Chest X-ray:
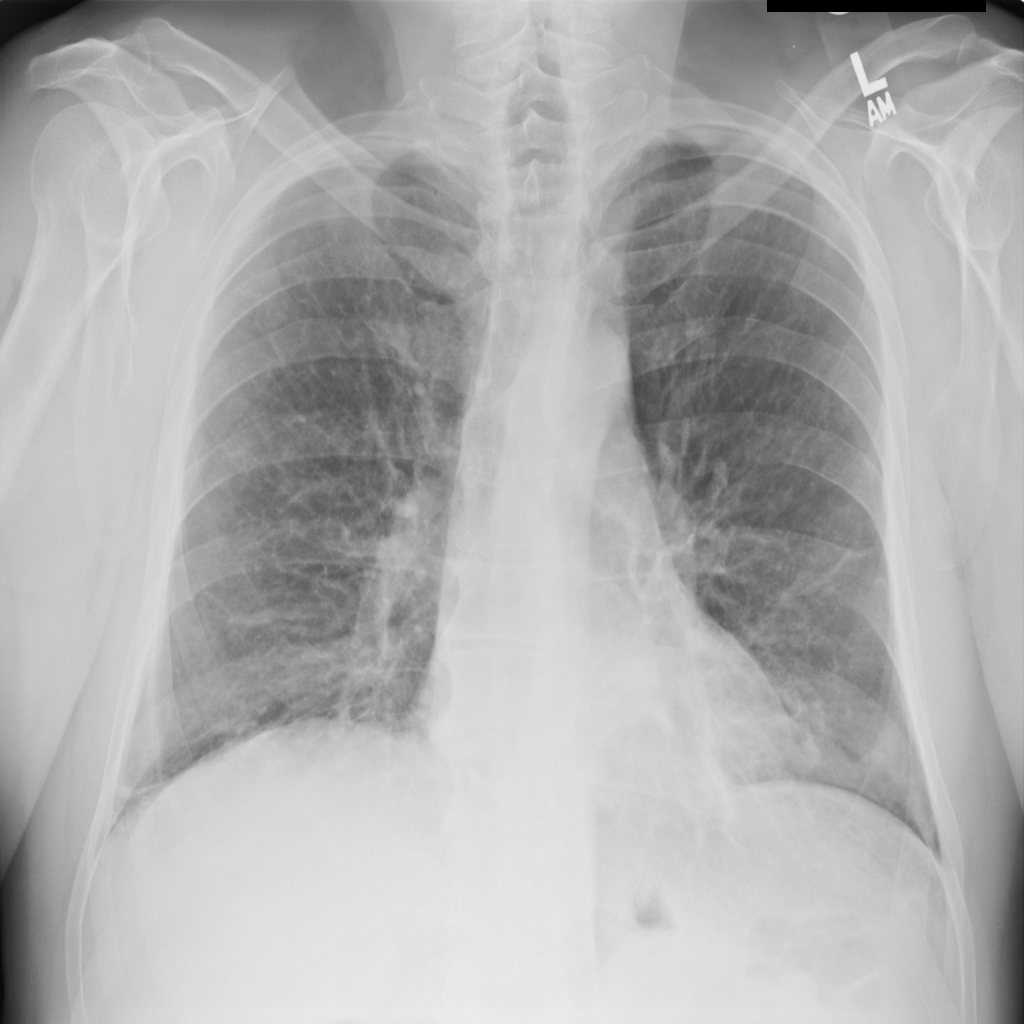
Findings: Consolidation
No abnormal finding: no